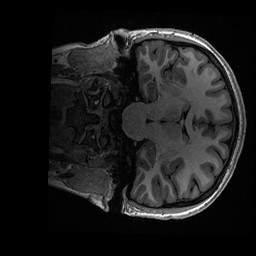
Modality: T1w
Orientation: coronal
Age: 18
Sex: female
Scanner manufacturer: ge
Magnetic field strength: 3 T
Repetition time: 0.006952 s
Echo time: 0.00292 s